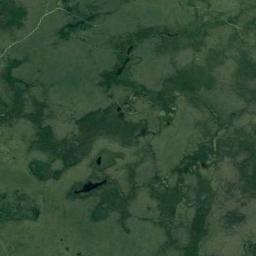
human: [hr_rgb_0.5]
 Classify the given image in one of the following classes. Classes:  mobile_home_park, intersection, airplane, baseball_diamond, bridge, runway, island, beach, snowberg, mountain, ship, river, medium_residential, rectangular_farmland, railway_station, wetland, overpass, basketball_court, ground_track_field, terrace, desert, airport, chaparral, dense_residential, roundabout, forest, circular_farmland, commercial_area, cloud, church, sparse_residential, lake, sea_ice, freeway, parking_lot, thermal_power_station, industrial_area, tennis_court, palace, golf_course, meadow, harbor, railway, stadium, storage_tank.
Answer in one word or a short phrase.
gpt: wetland